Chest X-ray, AP view. Patient: 59 years old, sex M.
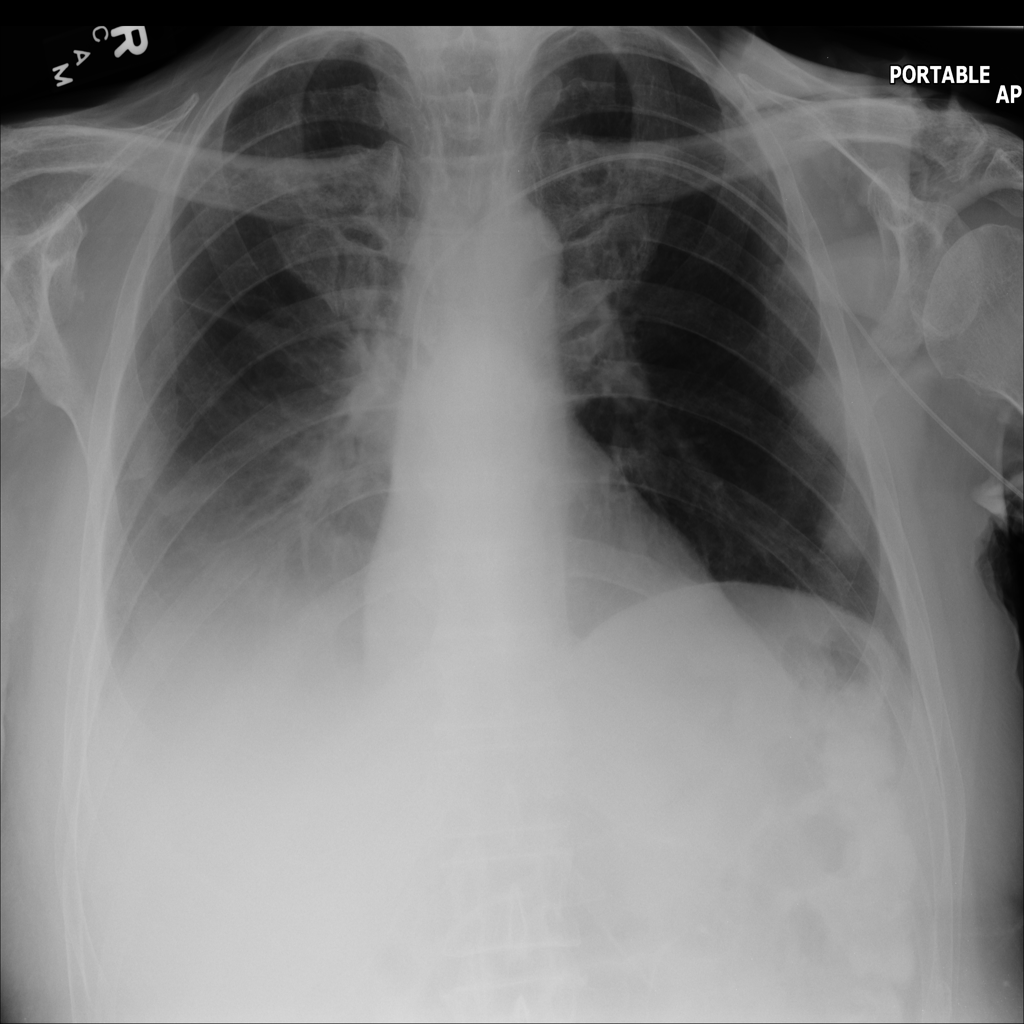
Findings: Effusion, Mass